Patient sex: F
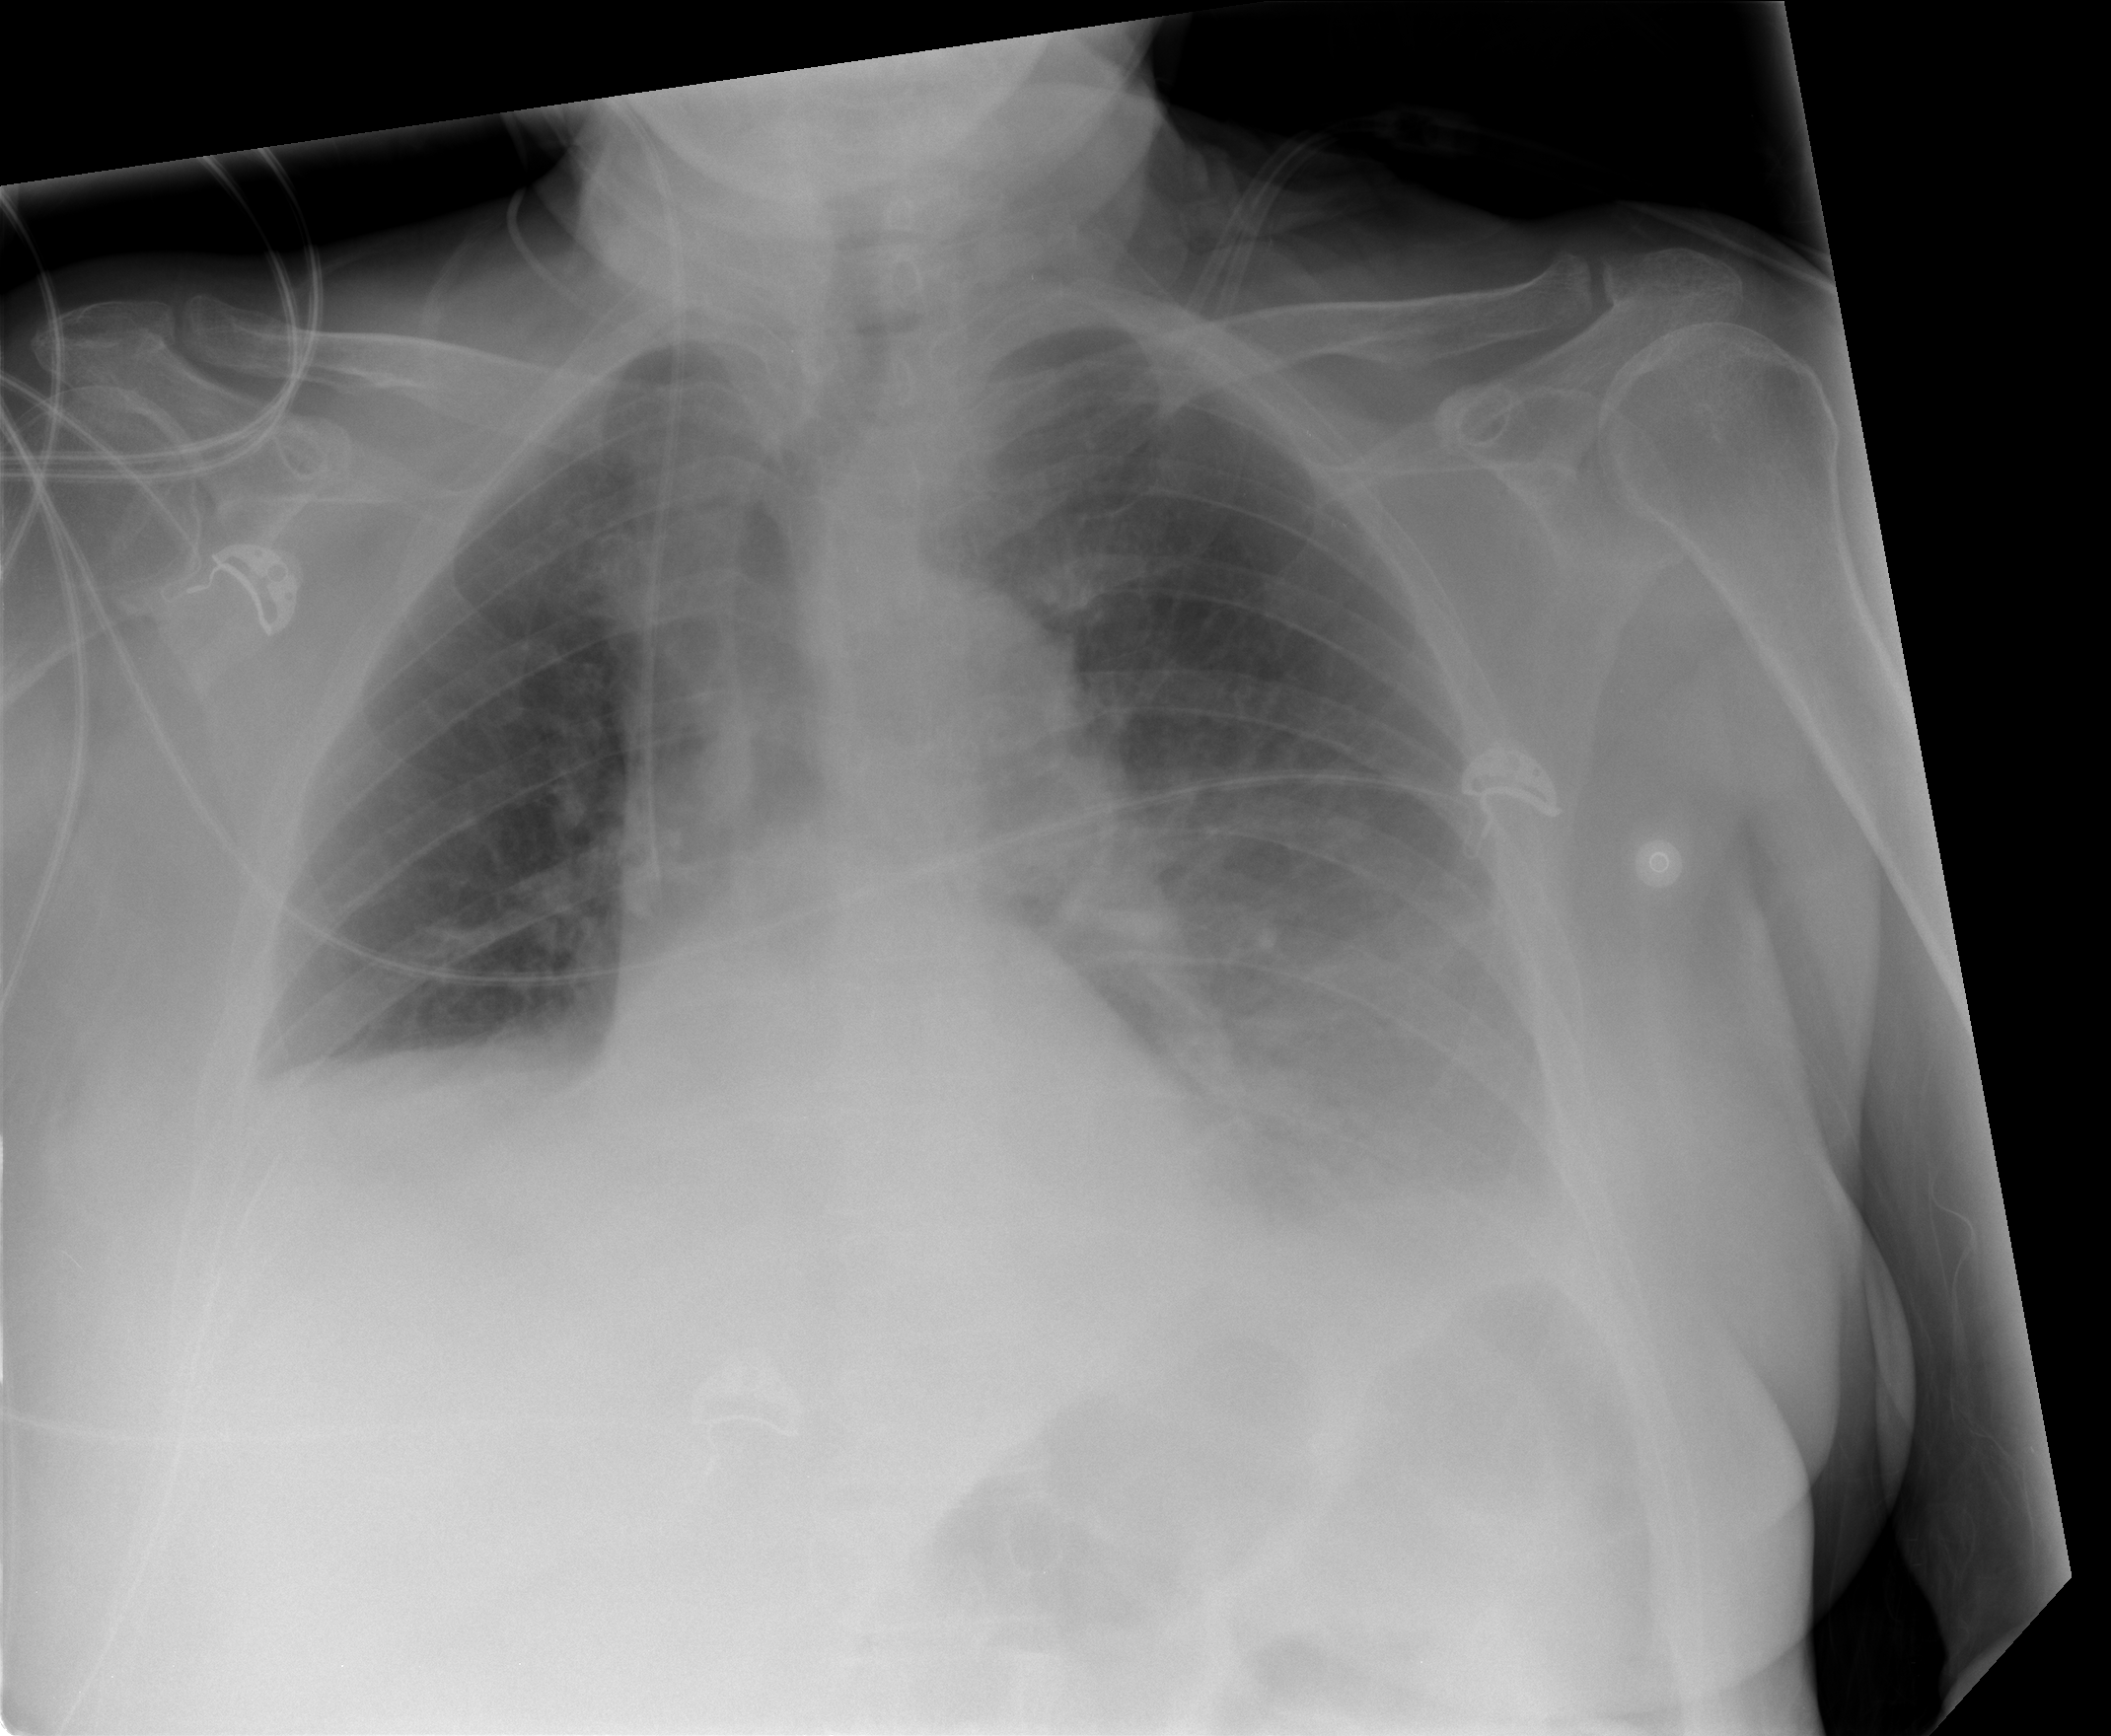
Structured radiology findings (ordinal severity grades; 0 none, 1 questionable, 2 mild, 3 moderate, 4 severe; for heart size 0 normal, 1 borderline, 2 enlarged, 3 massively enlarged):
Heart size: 0
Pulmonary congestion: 2
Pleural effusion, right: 2
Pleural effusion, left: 2
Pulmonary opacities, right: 0
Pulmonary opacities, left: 2
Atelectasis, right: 2
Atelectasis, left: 2